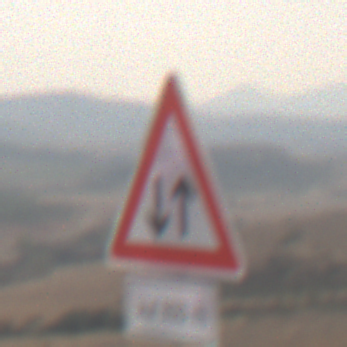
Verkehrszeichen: Gegenverkehr
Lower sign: LaengeEinerStrecke5
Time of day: MorningAfternoon
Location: Outdoor (Nature)
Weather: Overcast
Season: NotSpecified
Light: Natural